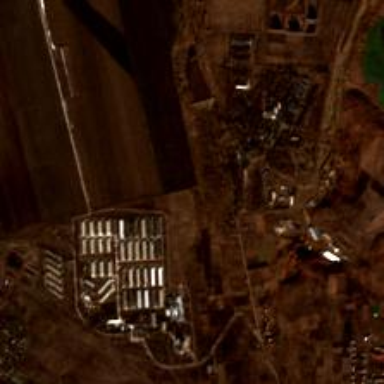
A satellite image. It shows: Industrial area.